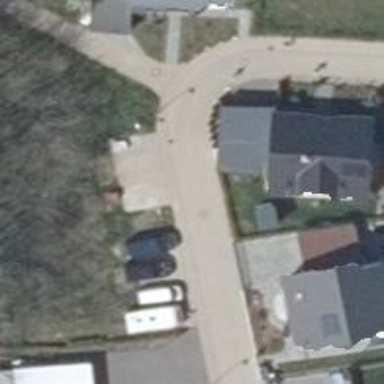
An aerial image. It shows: Asphalt road in residential area.